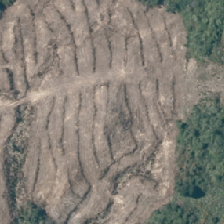
Land cover: harvested_forest